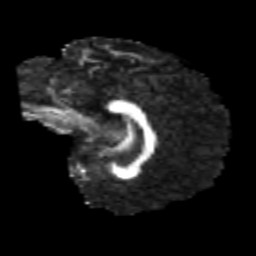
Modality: FA
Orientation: sagittal
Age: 23
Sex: male
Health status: healthy